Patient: sex M, age 56
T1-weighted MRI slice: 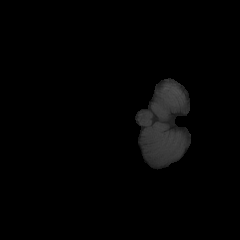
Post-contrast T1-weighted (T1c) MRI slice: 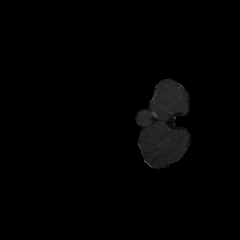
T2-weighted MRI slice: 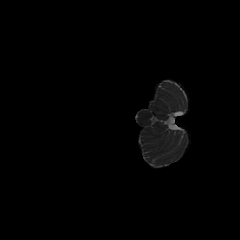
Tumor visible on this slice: no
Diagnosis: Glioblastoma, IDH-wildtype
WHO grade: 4